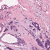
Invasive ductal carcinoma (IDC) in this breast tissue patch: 1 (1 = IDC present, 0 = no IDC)